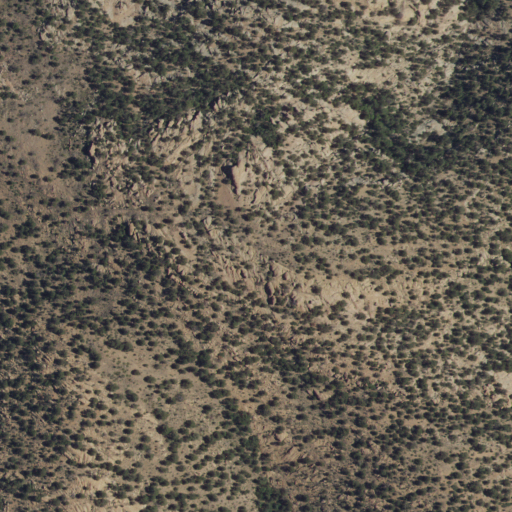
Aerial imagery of mountain in New Mexico named Schoolhouse Mountain containing shrub and evergreen forest